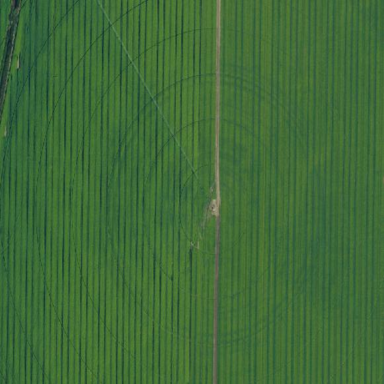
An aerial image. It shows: Farmland with pivot irrigation system.